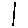
Label: line